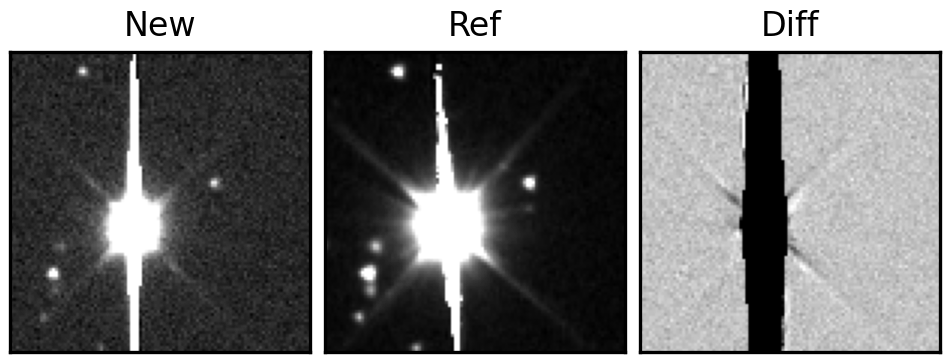
Label: bogus